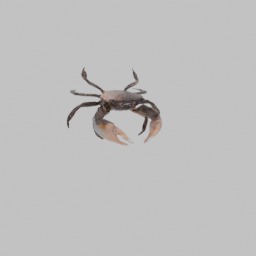
Label: animals